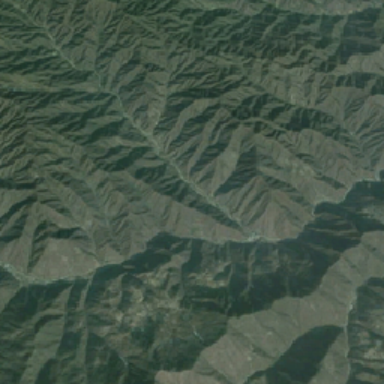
The mountain looks several years ago .